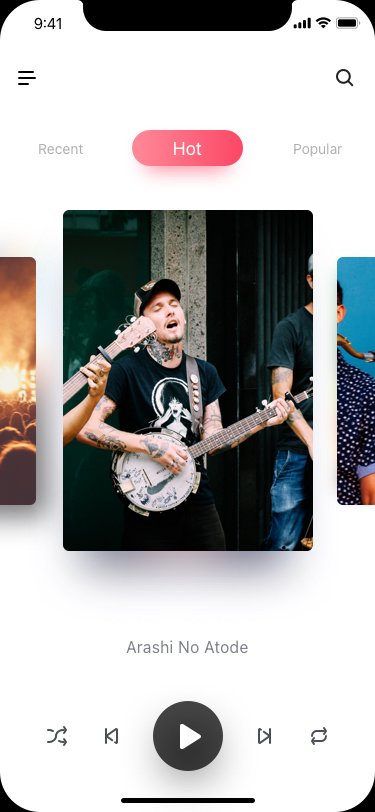
Text in this UI design:
Popular
Recent
Hot
Galileo Galilei
Arashi No Atode